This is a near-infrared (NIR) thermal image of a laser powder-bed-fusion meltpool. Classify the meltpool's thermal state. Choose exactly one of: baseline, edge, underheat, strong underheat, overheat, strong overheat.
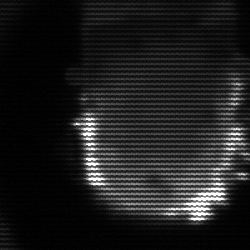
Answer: baseline